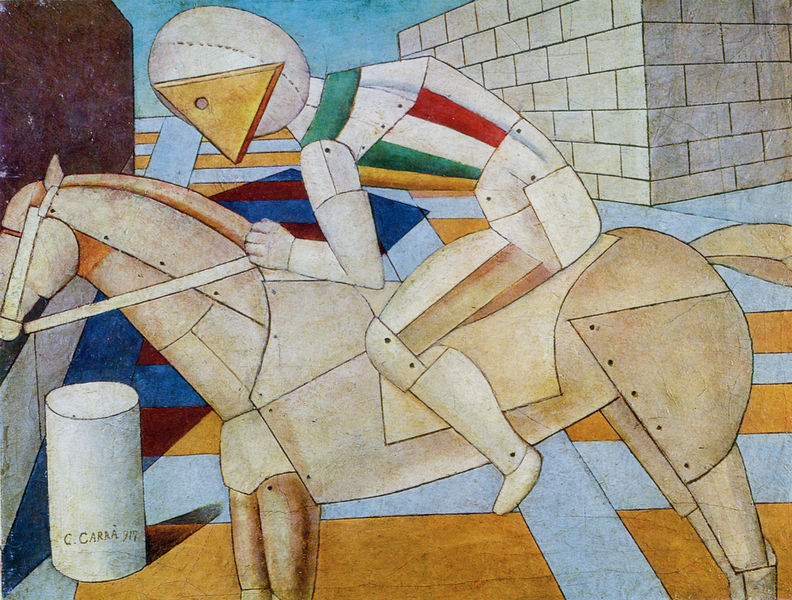
Titel: Il cavaliere occidentale
Künstler: Carlo Carrà
Standort: Milano
Institution: Collezione G. Mattioli
Schlagwörter: blau, dunkel, mann, schatten, weiß, dreieck, gelb, grün, ausschnitt, braun, bunt, hell, licht, marmor, rücken, rot, tier, malerei, zylinder, wand, signatur, boden, auge, figur, stoff, pferd, reiter, reiten, schwanz, schweif, zügel, modern, mauer, formen, platz, metall, knie, futurismus, eckig, fliesen, helm, ritter, rüstung, puppe, harnisch, mauern, ross, männchen, sonnentag, kubus, jockey, bodenmuster, carra, zeigelsteine, pferd mit reiter, carlo, carlo carra, vernietet